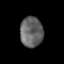
Tissue: prostate
Cell type: T cells
Senescence score: 0.2494
Nuclear area (px): 672
Mean DAPI intensity: 100.735